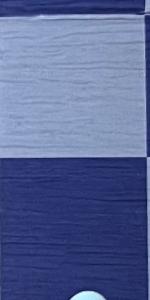
Label: Empty